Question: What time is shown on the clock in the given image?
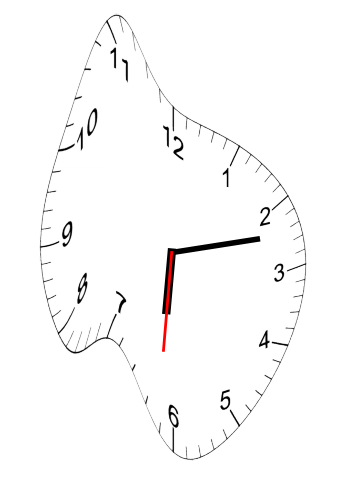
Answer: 06:12:31